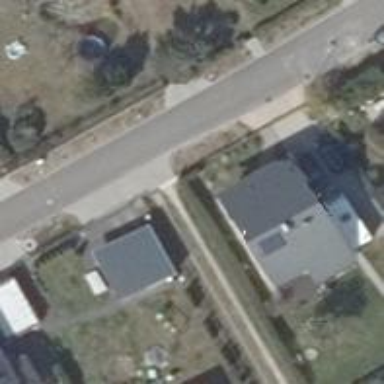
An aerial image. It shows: Residential road with asphalt surface.